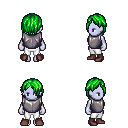
a pixel art fantasy rpg character, female body template, dark elf, purple skin, steel chest armor, white pants, green bangs hairstyle, maroon shoes, four views (front, back, left, right), 2x2 character sprite sheet, small pixel art, hard edges, no anti-aliasing